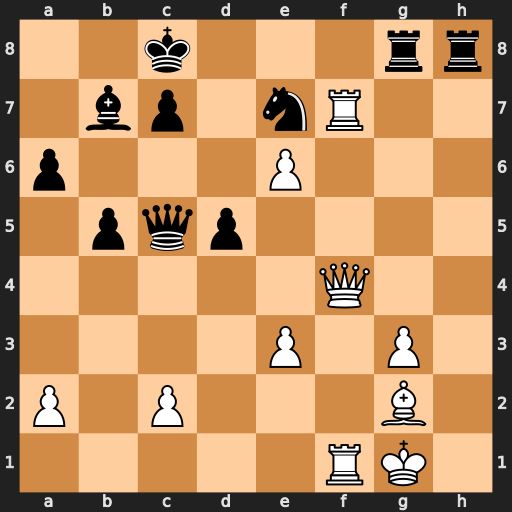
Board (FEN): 2k3rr/1bp1nR2/p3P3/1pqp4/5Q2/4P1P1/P1P3B1/5RK1
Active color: w
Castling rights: -
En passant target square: -
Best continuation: Rf8+ Rxf8 Qxf8+ Rxf8 Rxf8#